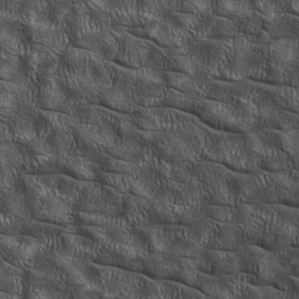
Label: non_frost